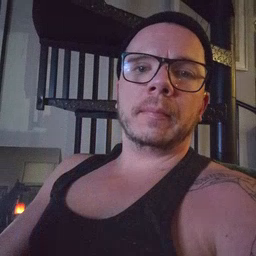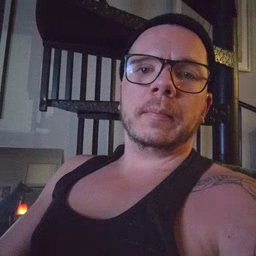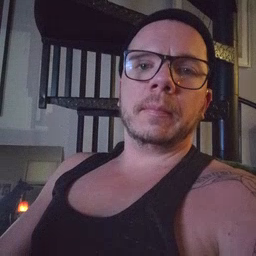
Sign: tomorrow